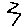
Label: zigzag